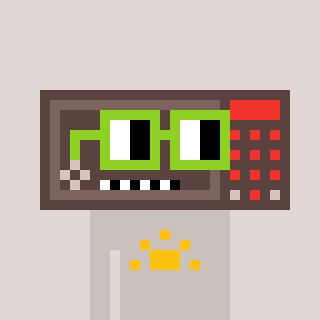
a pixel art character with square light green glasses, a wallsafe-shaped head and a foggrey-colored body on a warm background